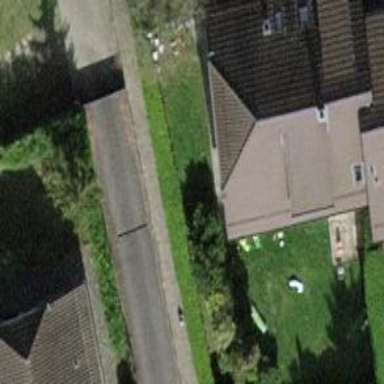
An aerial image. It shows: Garden enclosed by fence.